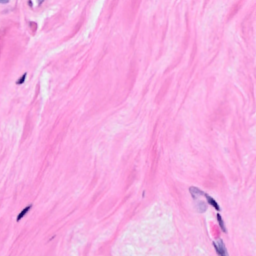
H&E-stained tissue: Breast